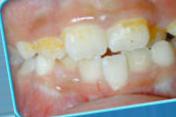
Condition: Tooth Discoloration